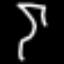
Label: hourglass